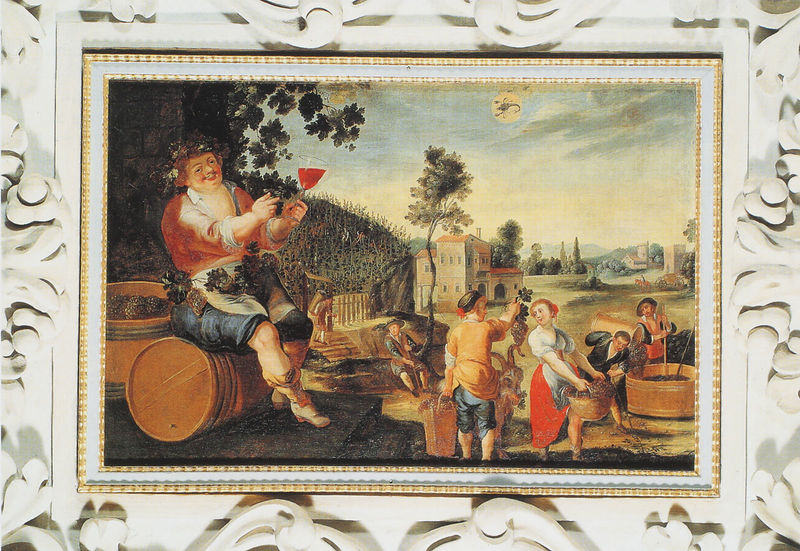
Titel: Festsaal des Klosters St. Benedikt
Künstler: Kaspar Feichtmayr
Standort: Benediktbeuern, Kloster St. Benedikt (EU - D - Bayern - Oberbayern)
Schlagwörter: baum, berg, gemälde, laub, mann, bäume, frauen, landschaft, menschen, sitzen, bunt, frau, glas, kleid, männer, haus, rot, tier, malerei, rahmen, feld, häuser, alltag, trauben, lächeln, füße, magd, süden, ernte, wein, stufen, fleisch, beeren, fass, ein, bacchus, trog, oktober, fässer, rebe, rühren, glück, toskana, toskans, weinernte, bachus, keltern, monatsbild, dionysons, klück